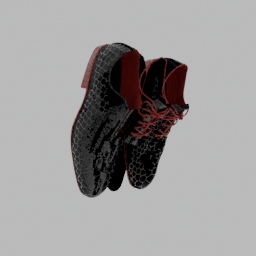
Label: people